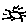
Label: sun